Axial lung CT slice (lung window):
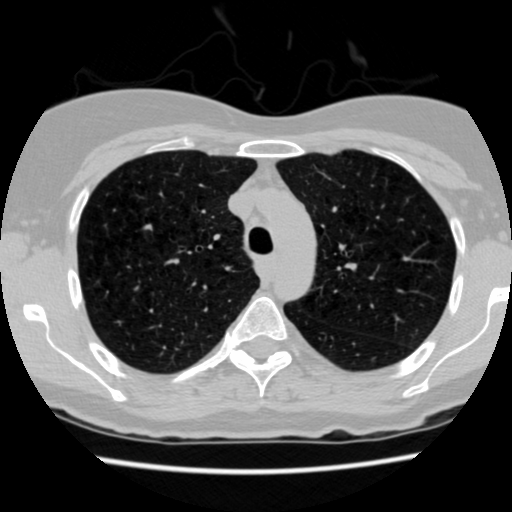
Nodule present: no